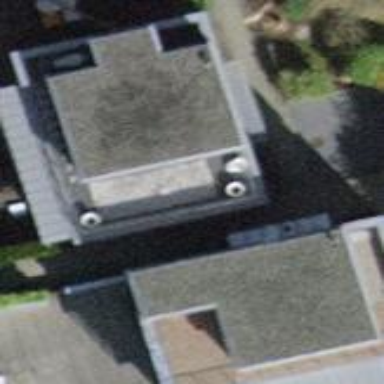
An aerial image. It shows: The building has flat roof that is oriented across.